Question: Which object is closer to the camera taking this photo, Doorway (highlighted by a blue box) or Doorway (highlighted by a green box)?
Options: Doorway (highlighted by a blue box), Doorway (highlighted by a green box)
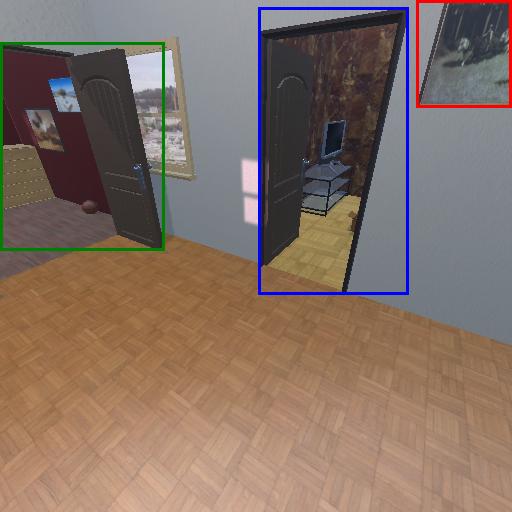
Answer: Doorway (highlighted by a blue box)